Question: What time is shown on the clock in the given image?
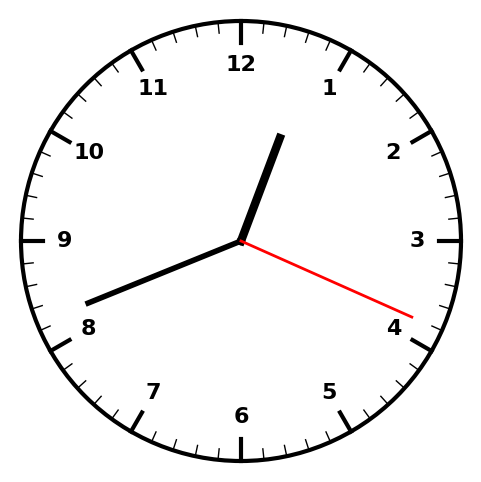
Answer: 12:41:19